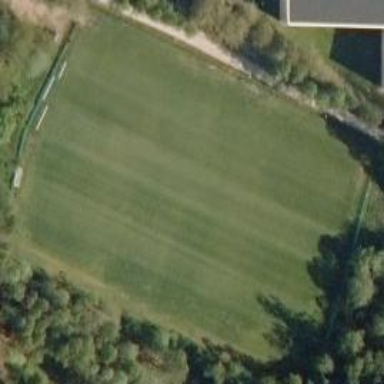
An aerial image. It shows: Grass pitch designated for soccer.